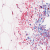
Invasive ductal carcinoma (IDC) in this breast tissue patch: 0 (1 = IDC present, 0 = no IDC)